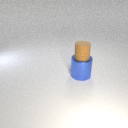
small brown rubber cylinder above large blue metal cylinder